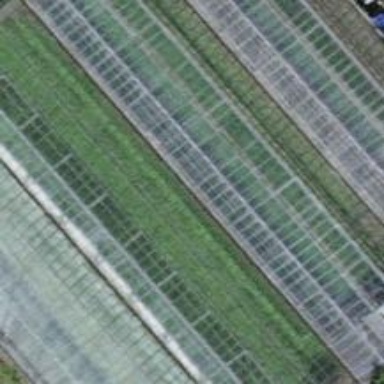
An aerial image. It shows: Greenhouse.